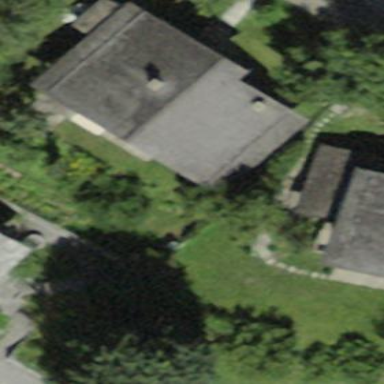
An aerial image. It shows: Residential building with gabled roof. The roof is oriented along the building. The building exterior is colored linen.